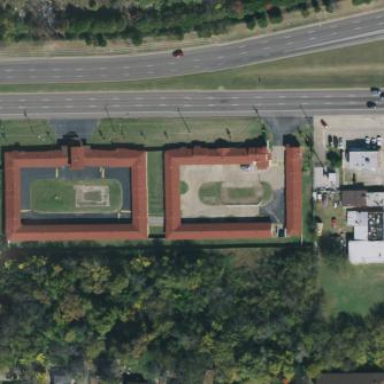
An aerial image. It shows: Motel building.